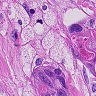
Metastatic tissue present: yes